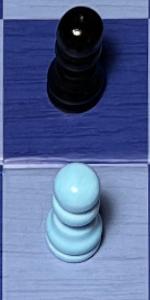
Label: Pawn_White